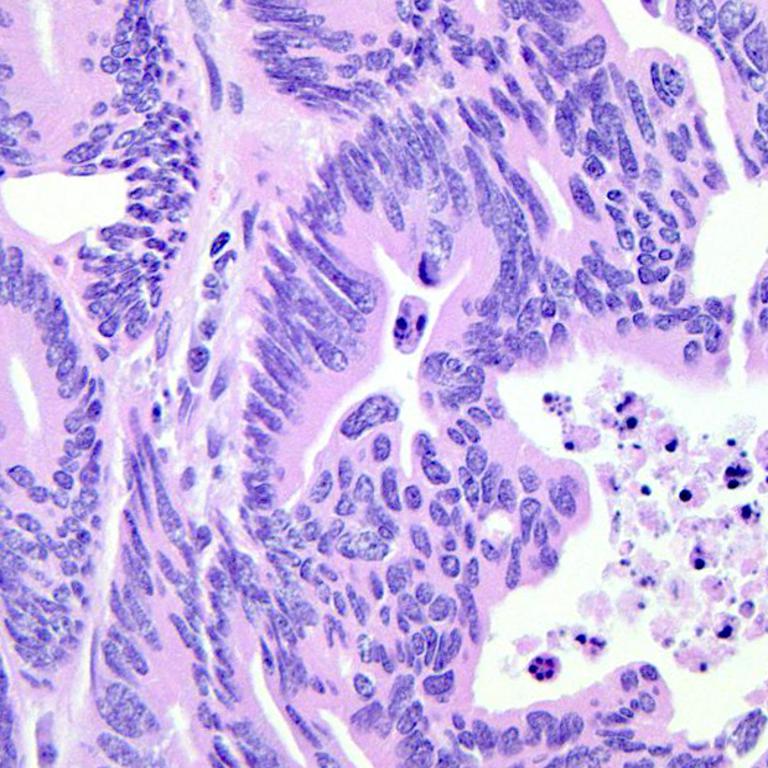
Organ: colon
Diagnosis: adenocarcinomas